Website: bh-photo
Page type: receipt
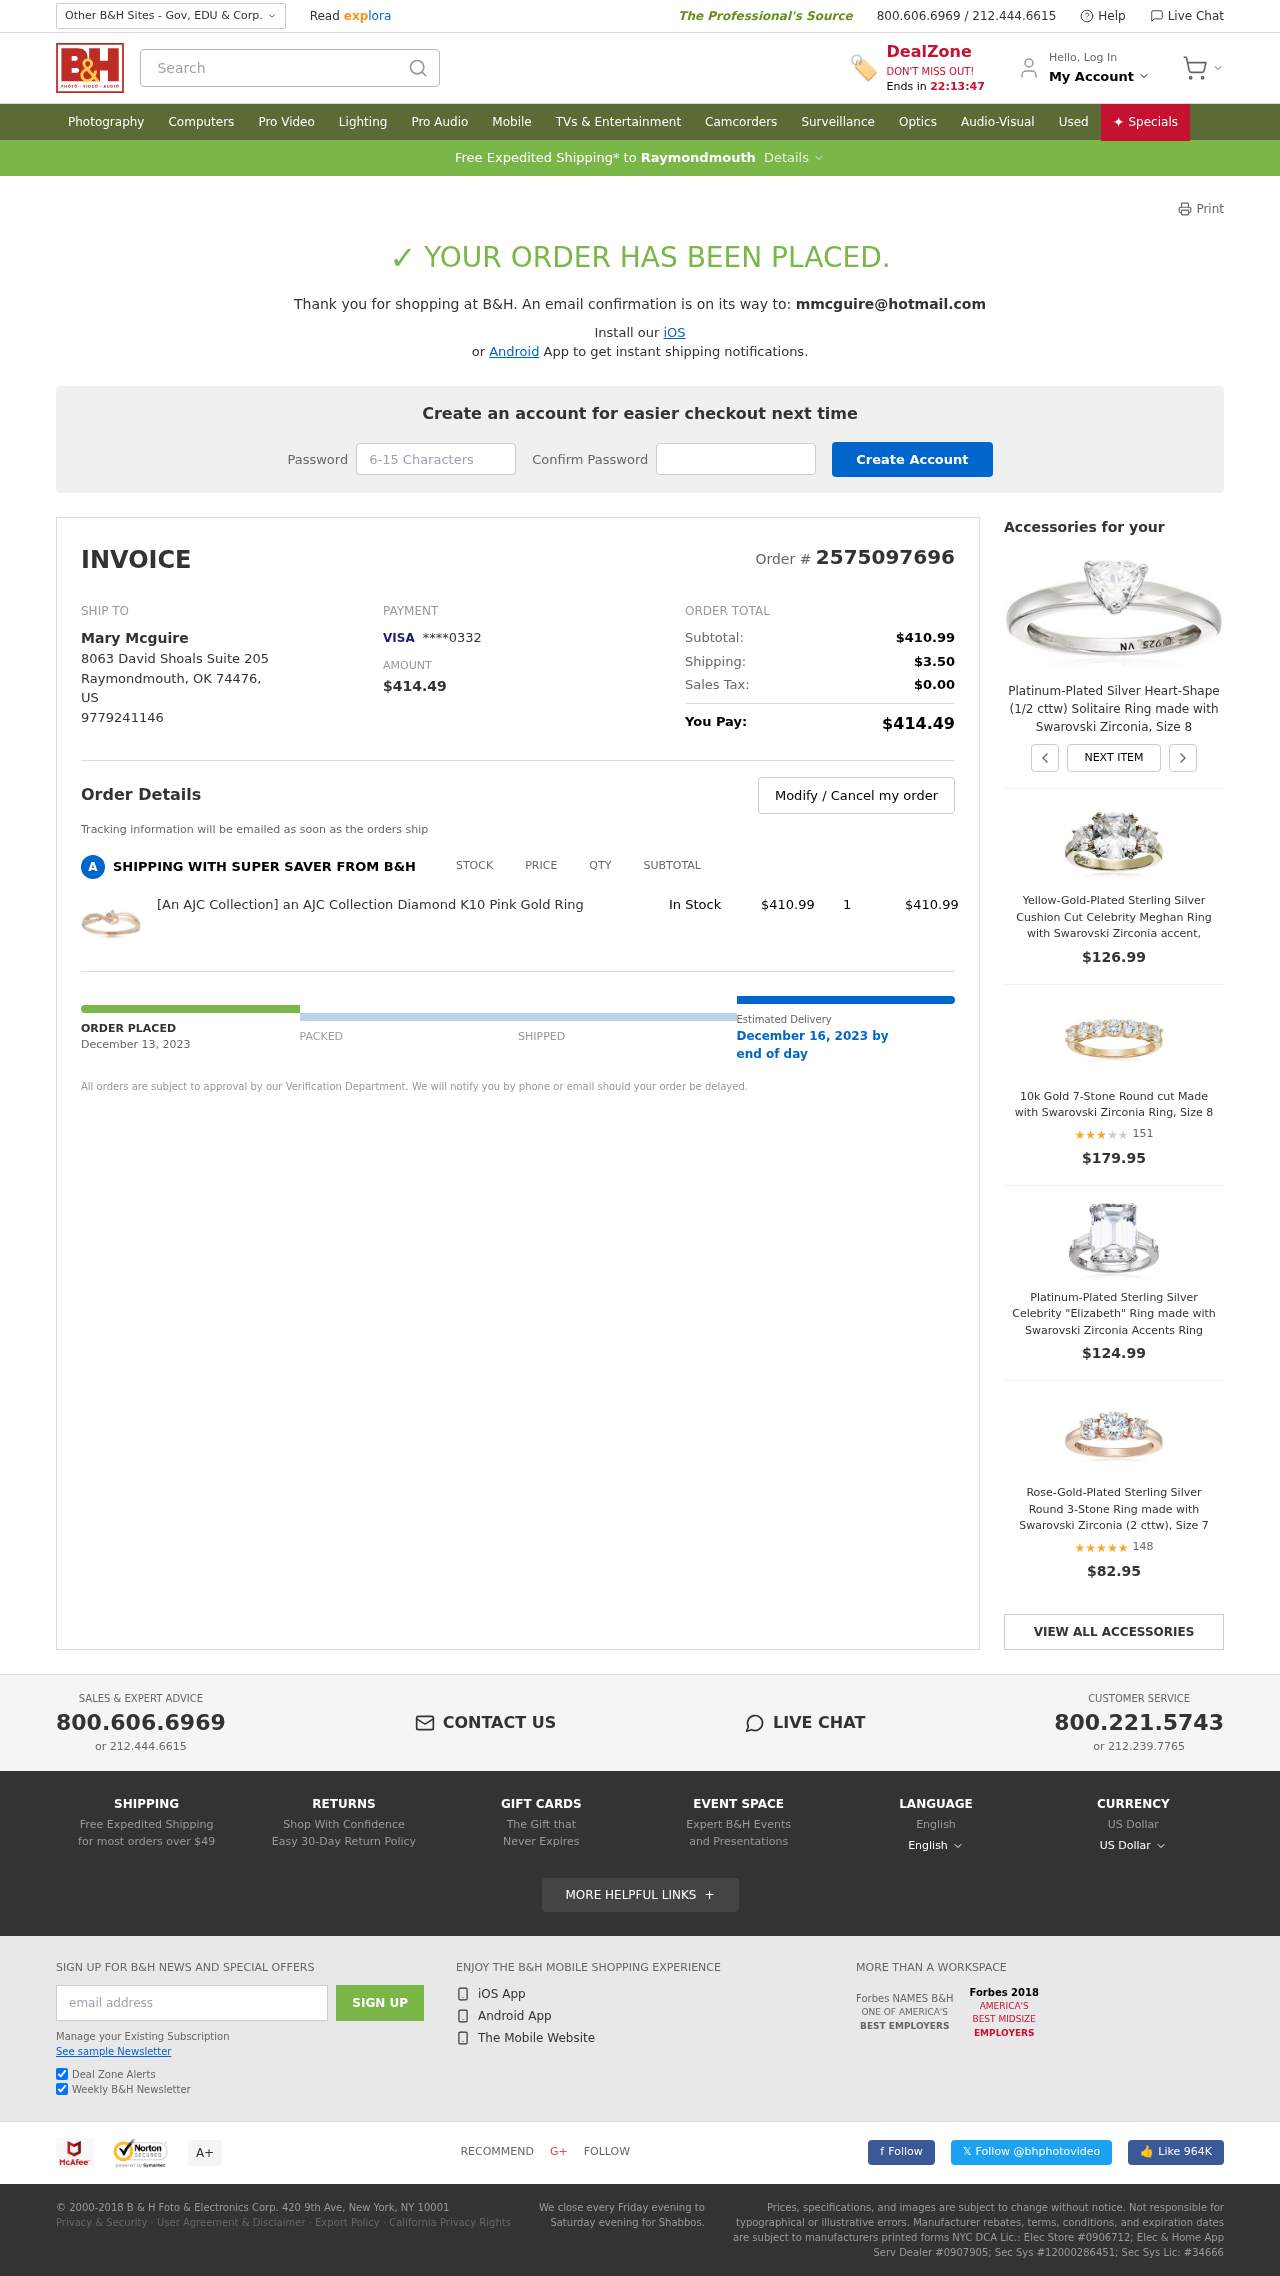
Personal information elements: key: PII_CARD_LAST4
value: ****0332
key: PII_CARD_TYPE
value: VISA
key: PII_CITY
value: Raymondmouth
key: PII_COUNTRY_CODE
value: US
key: PII_EMAIL
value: mmcguire@hotmail.com
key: PII_FULLNAME
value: Mary Mcguire
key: PII_PHONE
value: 9779241146
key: PII_POSTCODE
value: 74476
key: PII_STATE_ABBR
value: OK
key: PII_STREET
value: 8063 David Shoals Suite 205
Product elements: key: PRODUCT1_NAME
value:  [An AJC Collection] an AJC Collection Diamond K10 Pink Gold Ring
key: PRODUCT1_PRICE
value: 410.99
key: PRODUCT1_QUANTITY
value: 1
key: PRODUCT2_NAME
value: Platinum-Plated Silver Heart-Shape (1/2 cttw) Solitaire Ring made with Swarovski Zirconia, Size 8
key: PRODUCT3_NAME
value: Yellow-Gold-Plated Sterling Silver Cushion Cut Celebrity Meghan Ring with Swarovski Zirconia accent,
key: PRODUCT3_PRICE
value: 126.99
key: PRODUCT4_NAME
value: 10k Gold 7-Stone Round cut Made with Swarovski Zirconia Ring, Size 8
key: PRODUCT4_NUM_RATINGS
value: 151
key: PRODUCT4_PRICE
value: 179.95
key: PRODUCT4_RATING
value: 3.2
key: PRODUCT5_NAME
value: Platinum-Plated Sterling Silver Celebrity "Elizabeth" Ring made with Swarovski Zirconia Accents Ring
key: PRODUCT5_PRICE
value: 124.99
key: PRODUCT6_NAME
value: Rose-Gold-Plated Sterling Silver Round 3-Stone Ring made with Swarovski Zirconia (2 cttw), Size 7
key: PRODUCT6_NUM_RATINGS
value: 148
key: PRODUCT6_PRICE
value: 82.95
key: PRODUCT6_RATING
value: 4.8
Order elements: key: ORDER_ID
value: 2575097696
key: ORDER_TOTAL
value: $414.49
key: ORDER_SUBTOTAL
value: $410.99
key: ORDER_SHIPPING_COST
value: $3.50
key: ORDER_TAX
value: $0.00
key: ORDER_DATE
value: December 13, 2023
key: ORDER_DELIVERY_DATE
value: December 16, 2023 by
Search elements: key: HEADER_SEARCH
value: Search